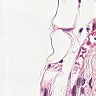
Metastatic tissue present: no